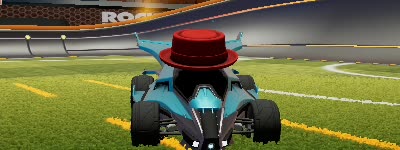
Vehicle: aftershock